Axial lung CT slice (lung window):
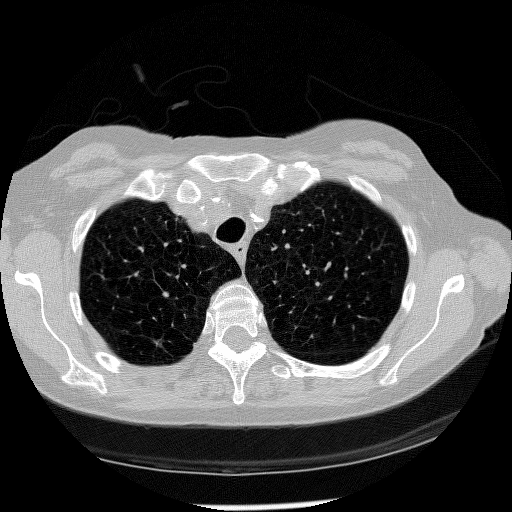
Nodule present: no